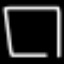
Label: square